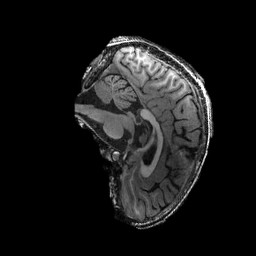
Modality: T1w
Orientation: sagittal
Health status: ill
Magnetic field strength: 3 T